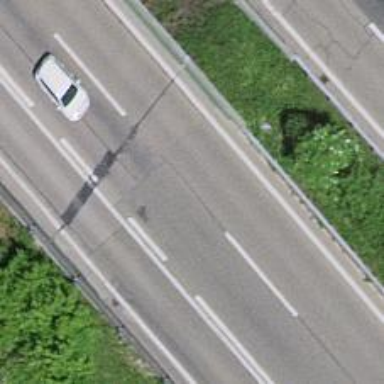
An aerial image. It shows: Motorway junction.